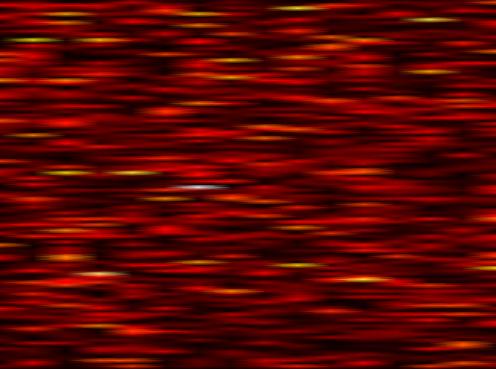
Label: FBMC